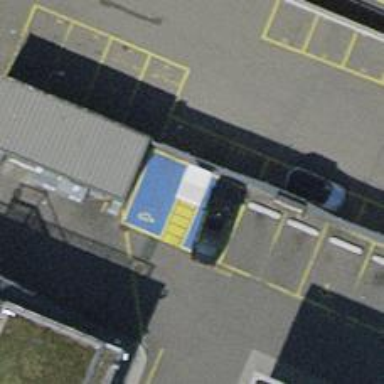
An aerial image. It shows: Charging station.